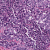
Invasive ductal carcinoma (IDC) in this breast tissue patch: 1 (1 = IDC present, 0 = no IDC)